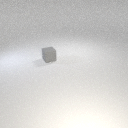
small gray rubber cube